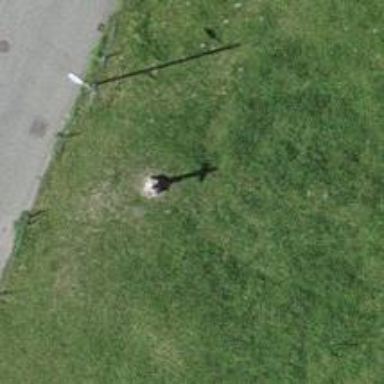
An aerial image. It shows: Wayside cross with historic significance.